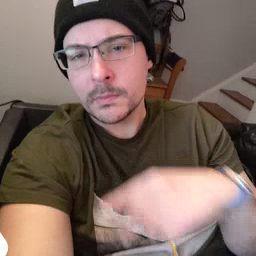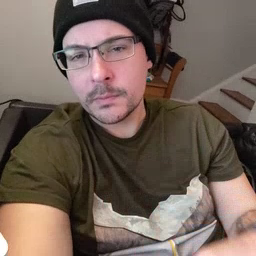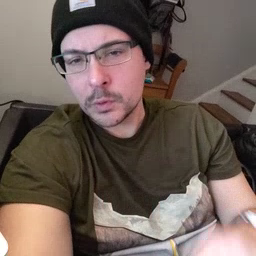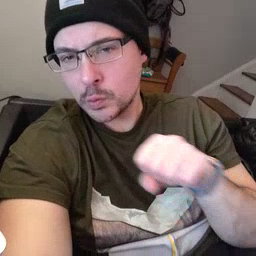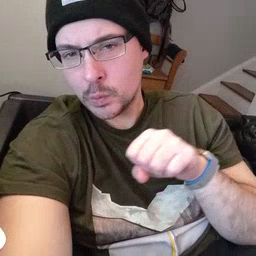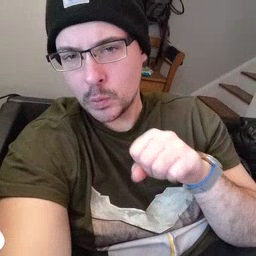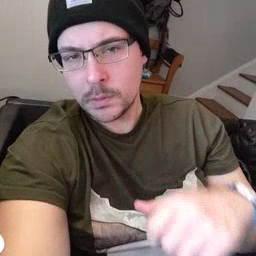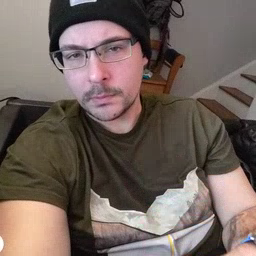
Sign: shoe